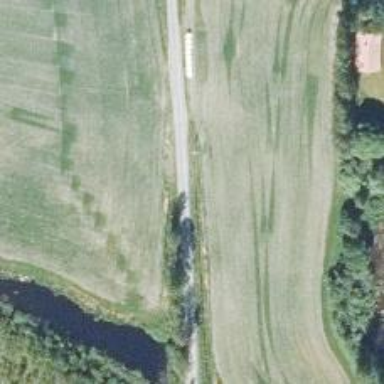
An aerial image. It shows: Track with grade 2 tracktype.